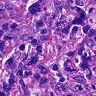
Metastatic tissue present: yes